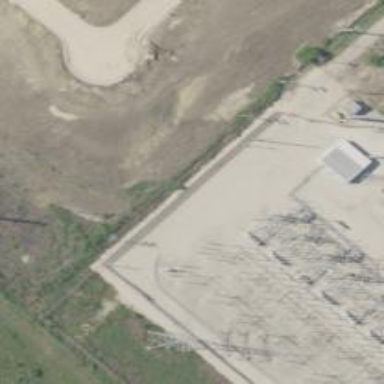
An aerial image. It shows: Switch for power supply.